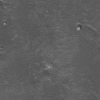
Atmospheric dust classification: not_dusty